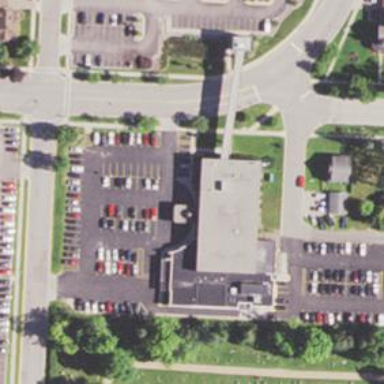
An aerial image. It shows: Healthcare clinic is depicted in the image.